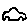
Label: car